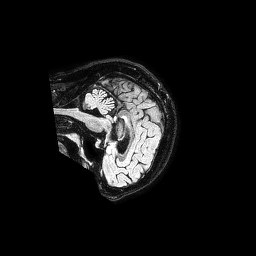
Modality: FLAIR
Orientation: sagittal
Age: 58
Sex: female
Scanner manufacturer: philips
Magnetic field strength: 1.5 T
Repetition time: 4.8 s
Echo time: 0.3 s